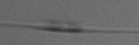
Label: Cylindrotheca